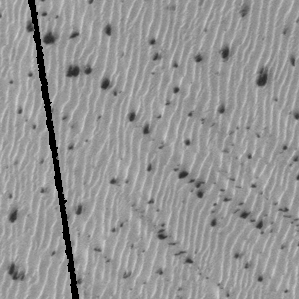
Label: frost